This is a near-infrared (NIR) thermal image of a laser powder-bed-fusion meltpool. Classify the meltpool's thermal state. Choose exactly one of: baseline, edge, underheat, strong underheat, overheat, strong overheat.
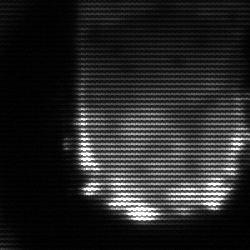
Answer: baseline